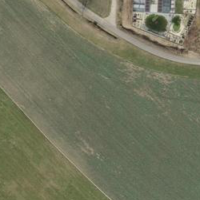
EUNIS habitat code: 52
Species observed at this site:
Filipendula ulmaria